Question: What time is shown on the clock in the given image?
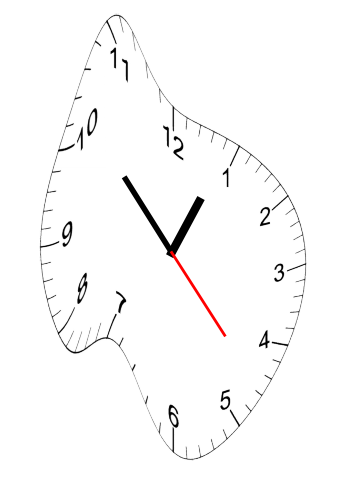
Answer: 12:52:23